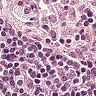
Metastatic tissue present: no